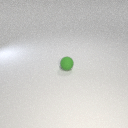
small green rubber sphere